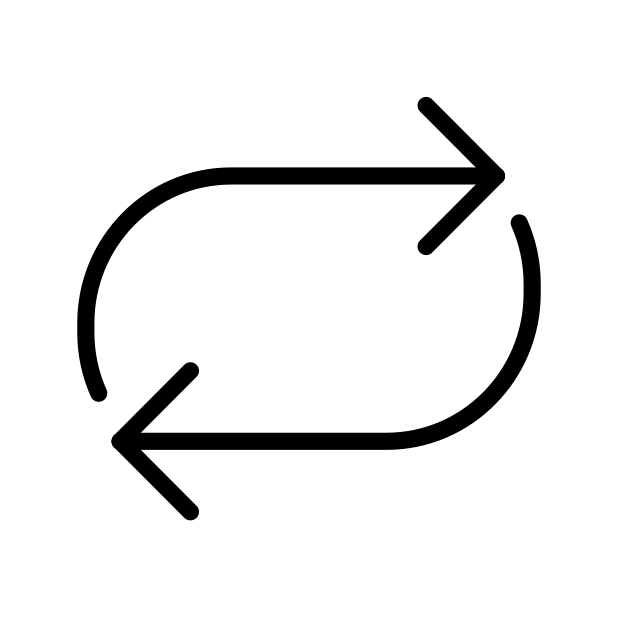
Emoji: 🔁
Name: clockwise rightwards and leftwards open circle arrows
Unicode: 0x1f501